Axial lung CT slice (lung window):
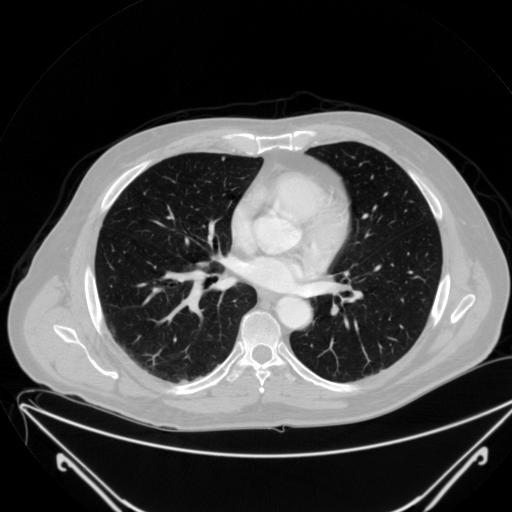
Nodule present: yes
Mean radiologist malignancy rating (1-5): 2